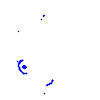
Particle: proton